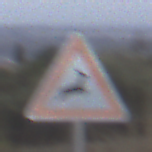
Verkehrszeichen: WildwechselLinks
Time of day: SunriseSunset
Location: Outdoor (Suburban)
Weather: Clear
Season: NotSpecified
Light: Natural